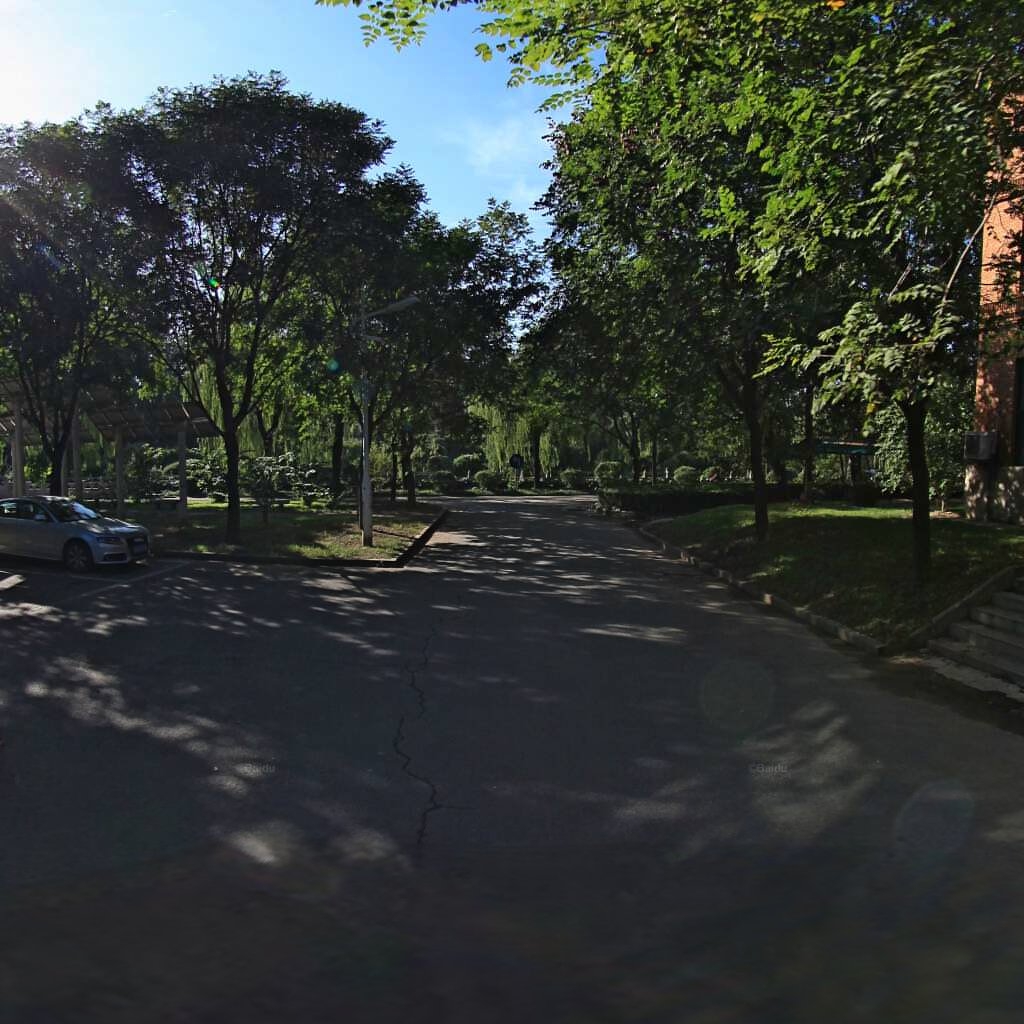
Region: Haidian
Road damage annotations: longitudinal crack